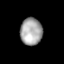
Tissue: lung
Cell type: Epithelial cells
Senescence score: 0.1676
Nuclear area (px): 585
Mean DAPI intensity: 165.439